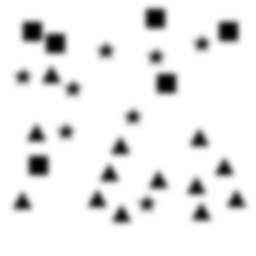
Squares: 6
Triangles: 13
Stars: 8
Total shapes: 27